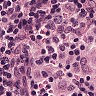
Metastatic tissue present: no